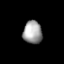
Tissue: lung
Cell type: Endothelial cells
Senescence score: 0.5627
Nuclear area (px): 426
Mean DAPI intensity: 159.127